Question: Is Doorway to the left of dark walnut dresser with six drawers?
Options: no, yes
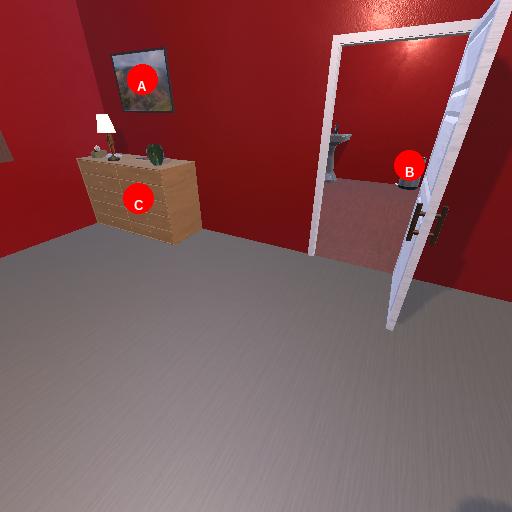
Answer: no